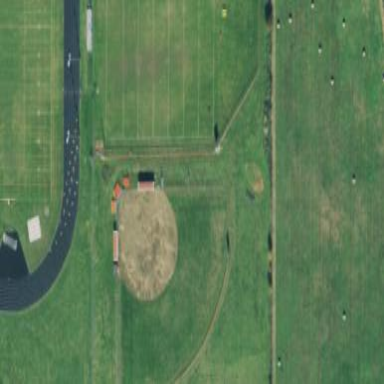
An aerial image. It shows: Softball pitch for leisure and sport activities.